Question: I have data of about 400 students and need to analyze these giving inferences to individual student about their performances in respective subjects compared to other students.

Students are in rows and subjects are in columns.
I am new to data science if anybody please can help me with this, i would be grateful.
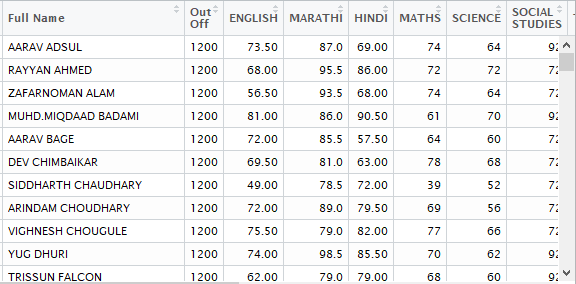
Answer: You could compare the individual students to the whole sample by subtracting the 'mean()' of the columns from the values.
Lets assume your 'data.frame' in 'R' looks like your example above, and every column besides the first two are subjects.
'''
new.data <- cbind(old.data[1:2],
as.data.frame(lapply(old.data[3:ncol(old.data)],
function(x) {x - mean(x, na.rm = TRUE)})))
'''
This should give you a new 'data.frame' with the difference between the person's individual score and the overall score of the subject across all your students.